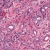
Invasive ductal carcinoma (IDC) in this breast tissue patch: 0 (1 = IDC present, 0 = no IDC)